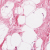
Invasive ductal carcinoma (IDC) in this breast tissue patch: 0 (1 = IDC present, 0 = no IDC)